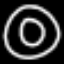
Label: donut